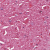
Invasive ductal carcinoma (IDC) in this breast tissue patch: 0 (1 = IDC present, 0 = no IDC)